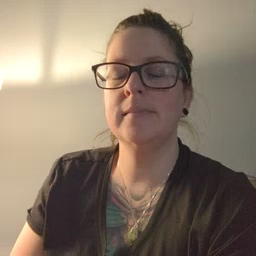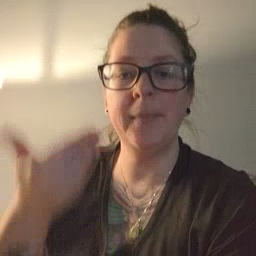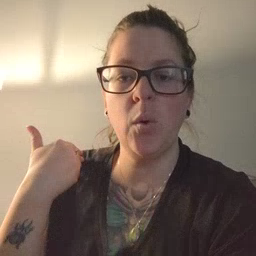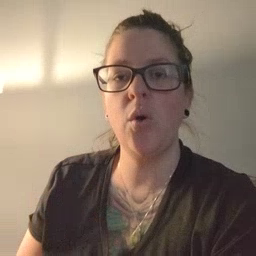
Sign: before